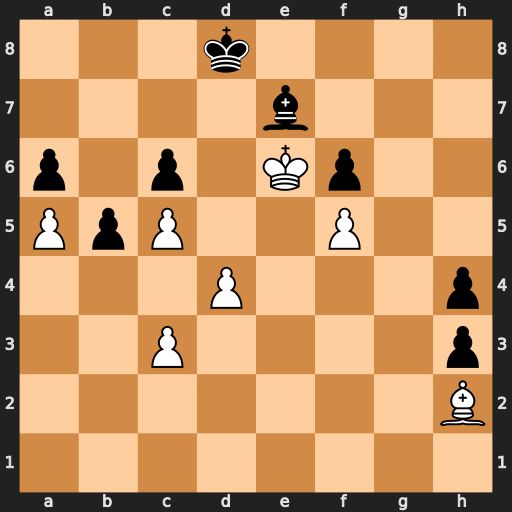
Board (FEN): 3k4/4b3/p1p1Kp2/PpP2P2/3P3p/2P4p/7B/8
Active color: w
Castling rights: -
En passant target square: -
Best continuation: Bf4 Ke8 d5 Bxc5 d6